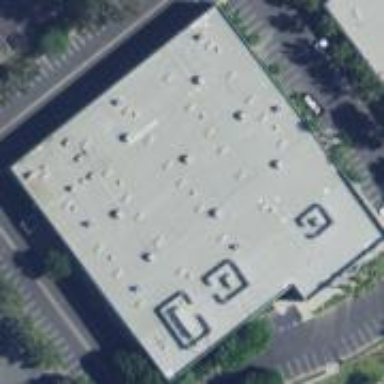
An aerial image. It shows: Warehouse.